Question: Today i was executing DML statements from sql file in sqlplus, oracle 10.2, i found something weird which is actually a question "". See attached
and ending of question "Enter value for XXX" kept change with intervals. i mean after few seconds i found statement "Enter value for mcdonald"....
I want to know is it normal with sqlplus ????
i have tried to execute DML statement by giving location of sql file in sqlplus.
An Exemplary statement from sql file is
'''
Insert into MYSCHEMA.MYTABLE (ID,DIX_DIR_ID,DIX_AGL,DIX_XML_INLINE) values (23202,1100080319000620471,'directory','<values>
<dir_class_title>Person</dir_class_title>
</values>
');
'''
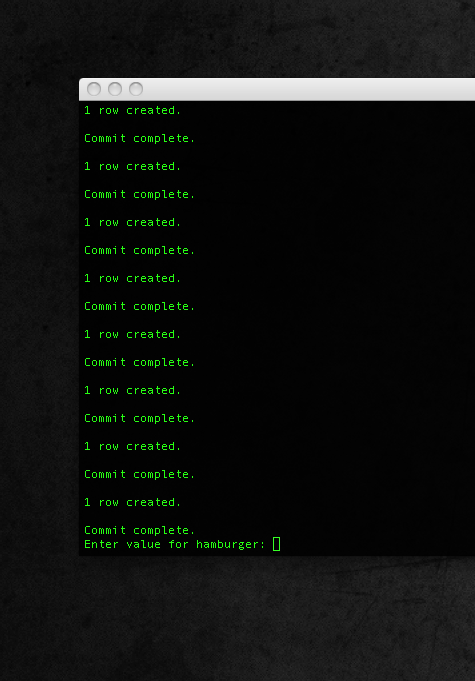
Answer: You most certainly have an ampersand in your statement.
When SQL*Plus encounters an ampersand, it tries to replace it with what it is defined to. If it is undefined, it prompts for a value:
This is a statment without ampersand:
'''
SQL> select 'foo' from dual;
'FO
---
foo
'''
Now, another statement with an ampersand. The value for 'foo' is not (yet) defined, so it prompts for one:
'''
SQL> select '&foo' from dual;
Enter value for foo: bla
old 1: select '&foo' from dual
new 1: select 'bla' from dual
'BL
---
bla
'''
Now, 'foo' is defined to be :
'''
SQL> define foo=bar
'''
The select statement (with '&foo') returns :
'''
SQL> select '&foo' from dual;
old 1: select '&foo' from dual
new 1: select 'bar' from dual
'BA
---
bar
'''
See also <URL>
If you want to turn that behavior off, do as
'''
SQL> set define off
'''
: changed 'set define=' to 'set define off' as per Adam Musch's suggestion.